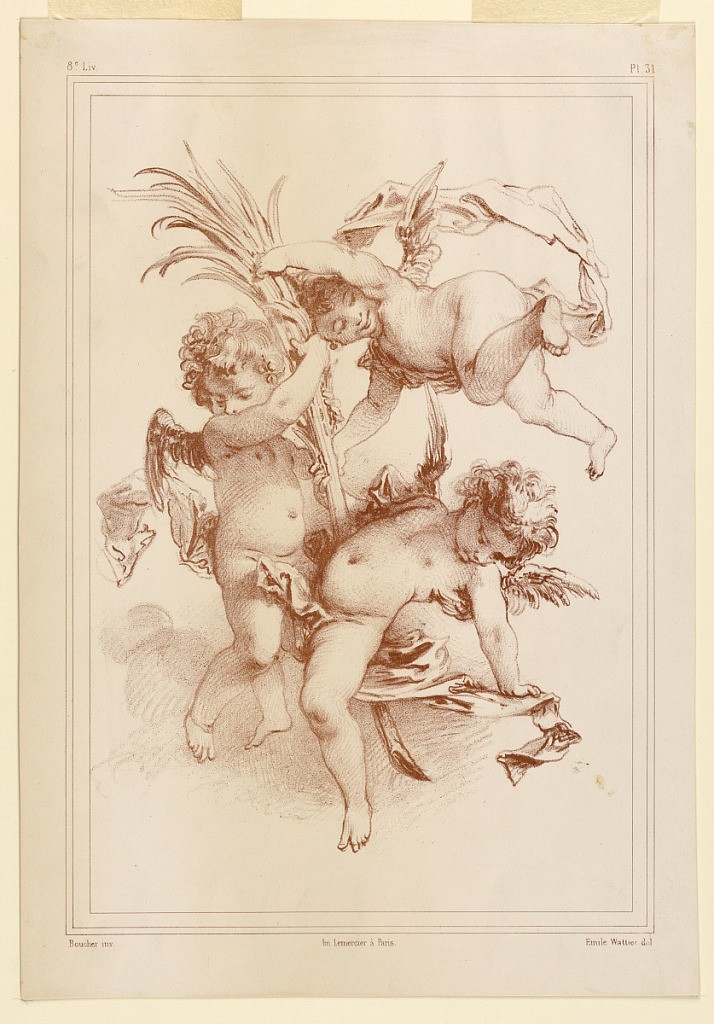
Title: Cupidons Volants
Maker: Emile Wattier, French, 1800 - 1868
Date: ca. 1825–1855
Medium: LIthograph in brown ink on white paper
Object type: Print
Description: Three putti play about a sheaf, all in the air, and with ribbons.